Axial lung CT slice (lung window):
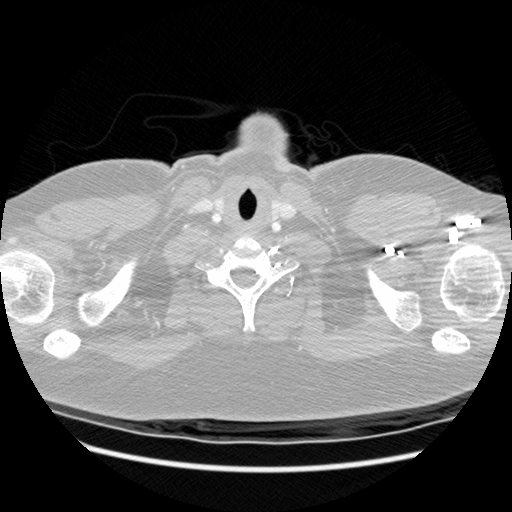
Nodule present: no